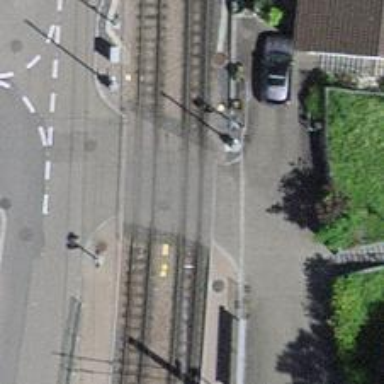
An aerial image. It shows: Level crossing with lights on the railway.